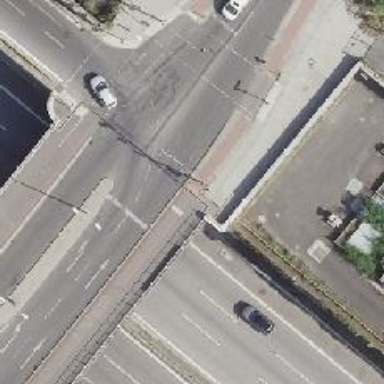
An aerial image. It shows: Path on bridge with asphalt surfaces for both the cycleway and footway.